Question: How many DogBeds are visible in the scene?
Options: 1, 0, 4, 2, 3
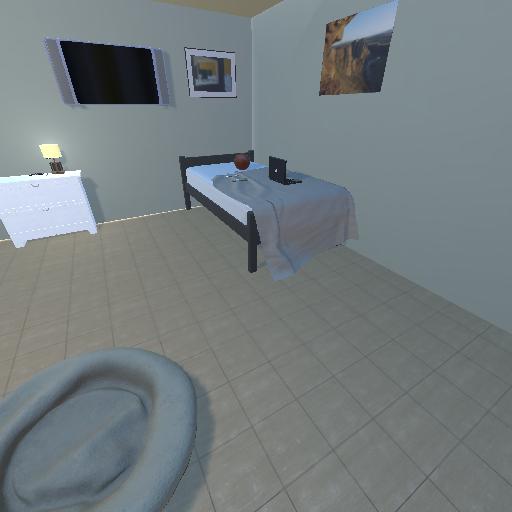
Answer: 1